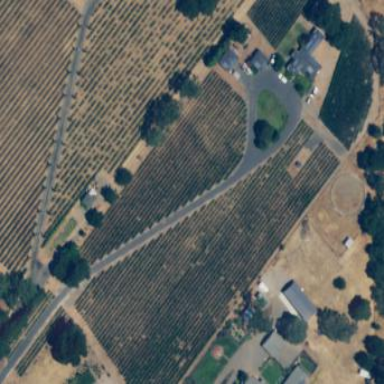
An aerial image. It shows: Vineyard with wine grapes as the crop.